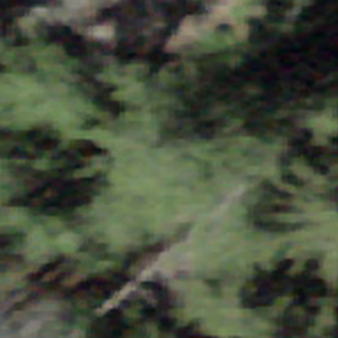
Label: other